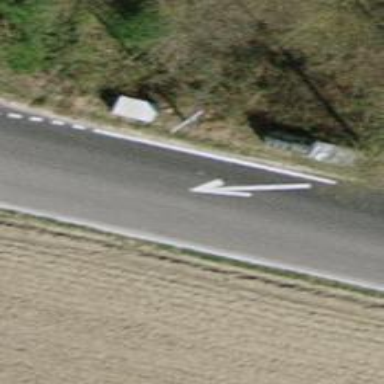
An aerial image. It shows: Road with traffic signals.